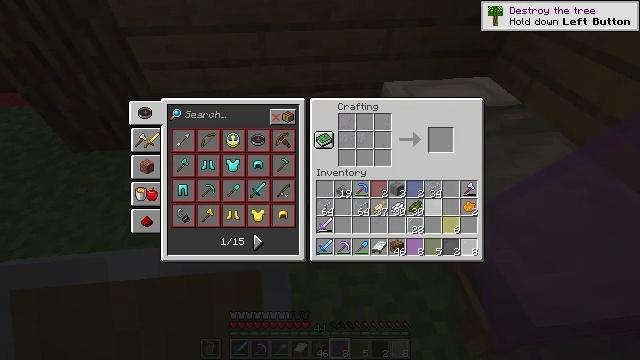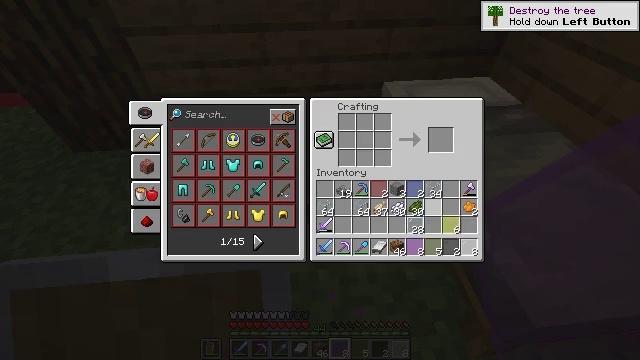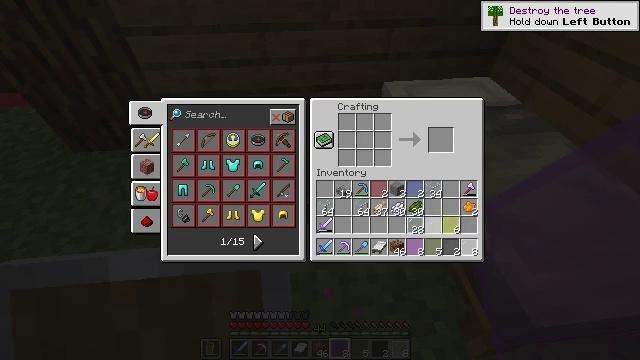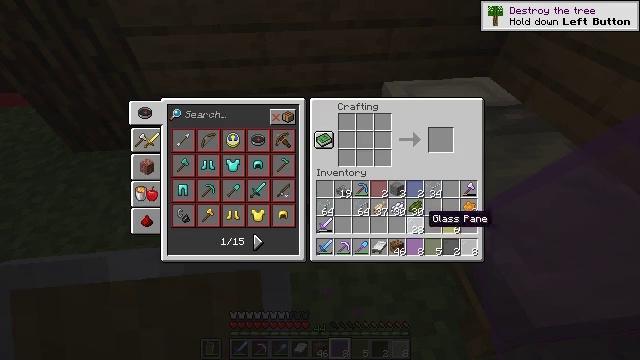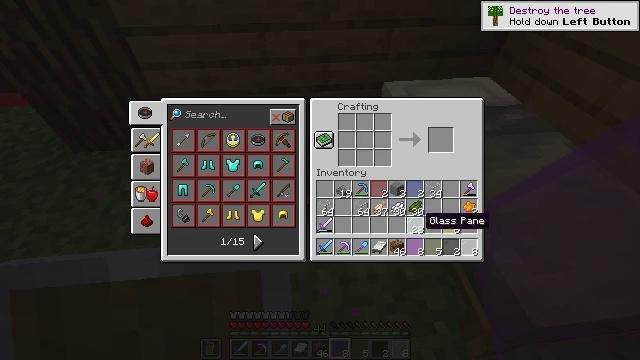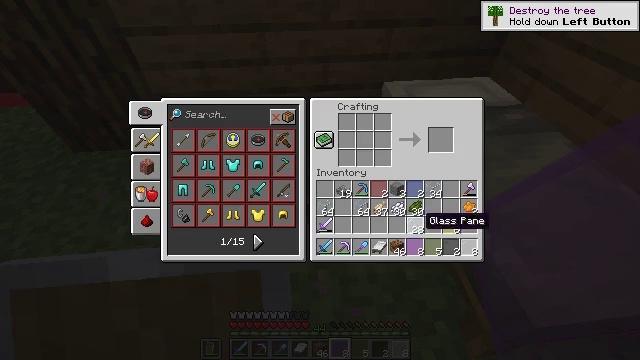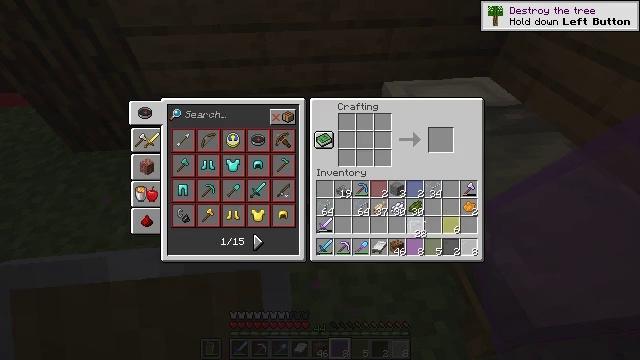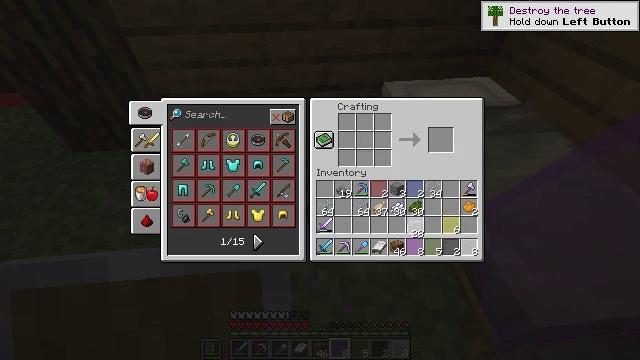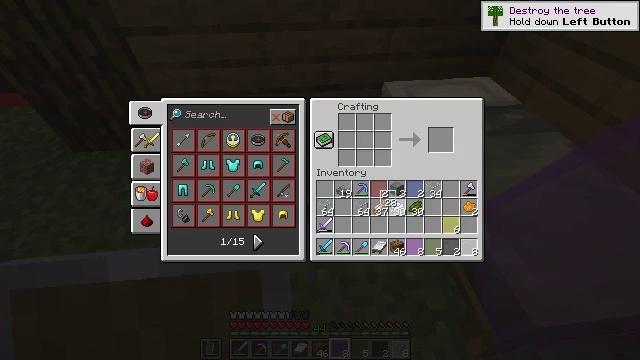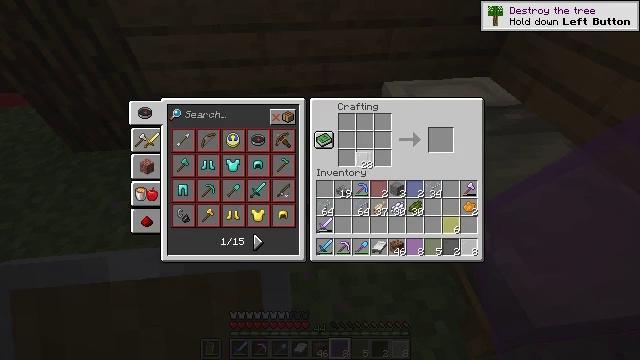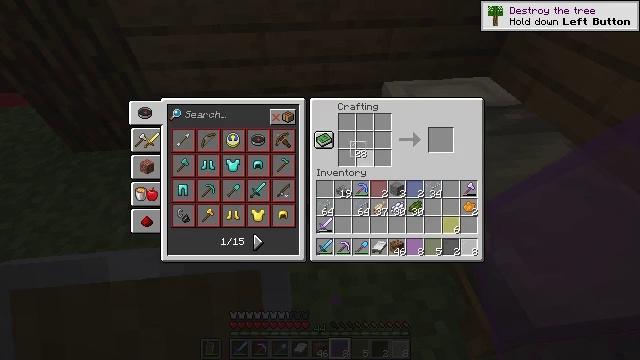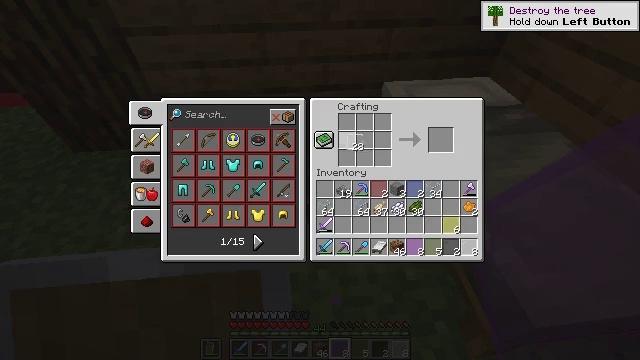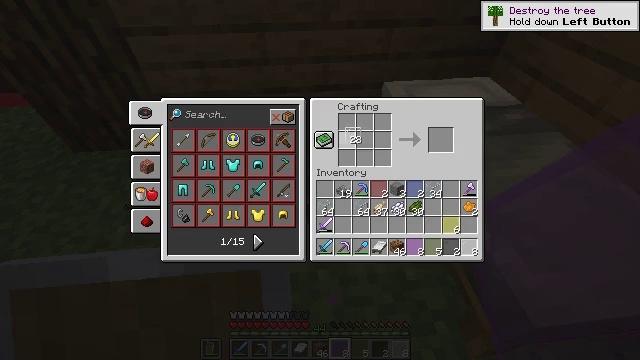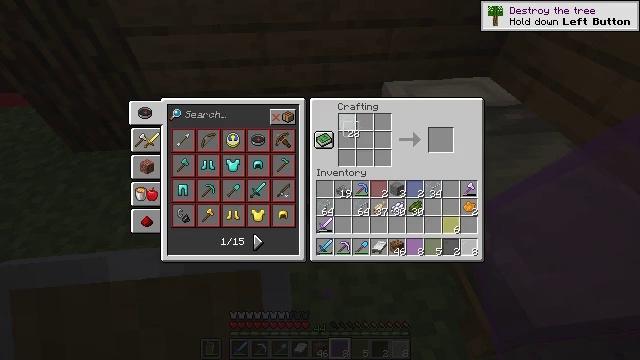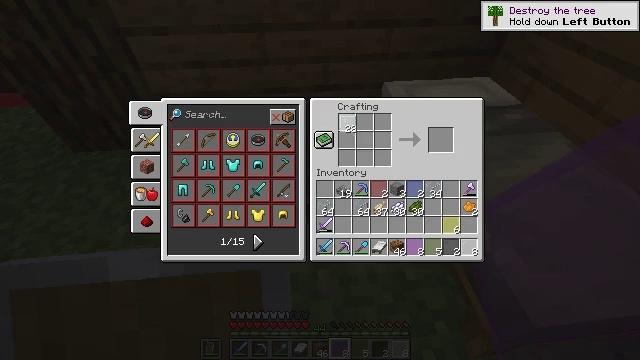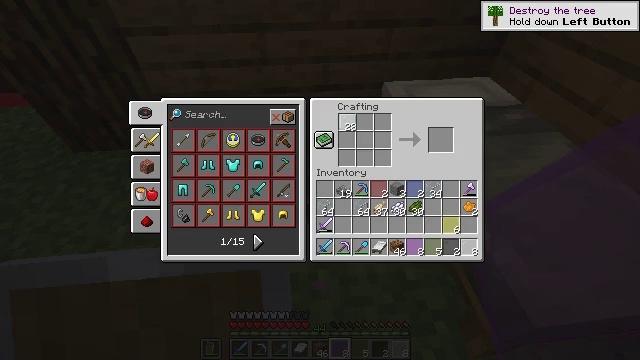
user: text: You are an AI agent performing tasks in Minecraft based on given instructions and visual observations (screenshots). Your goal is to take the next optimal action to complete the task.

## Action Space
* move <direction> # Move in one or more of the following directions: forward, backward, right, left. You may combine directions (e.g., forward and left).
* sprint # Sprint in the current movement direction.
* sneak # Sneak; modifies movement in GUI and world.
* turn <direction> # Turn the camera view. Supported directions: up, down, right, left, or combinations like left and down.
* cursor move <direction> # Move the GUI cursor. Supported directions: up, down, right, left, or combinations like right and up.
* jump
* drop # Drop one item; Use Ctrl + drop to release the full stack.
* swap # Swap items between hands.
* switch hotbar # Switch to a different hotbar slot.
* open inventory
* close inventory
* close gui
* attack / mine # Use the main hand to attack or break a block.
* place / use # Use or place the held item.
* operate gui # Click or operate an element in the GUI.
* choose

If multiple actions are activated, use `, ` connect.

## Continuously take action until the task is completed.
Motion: motion action
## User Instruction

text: Turn orange stained glass into panes through crafting.
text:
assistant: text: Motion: open gui
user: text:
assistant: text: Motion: no_op
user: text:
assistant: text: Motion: cursor move down
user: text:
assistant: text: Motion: no_op
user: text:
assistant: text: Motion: no_op
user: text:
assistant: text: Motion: operate gui
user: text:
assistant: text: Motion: operate gui
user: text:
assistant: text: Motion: cursor move left and up
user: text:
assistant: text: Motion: cursor move left and up
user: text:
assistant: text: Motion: cursor move up
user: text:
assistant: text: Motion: no_op
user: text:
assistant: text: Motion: cursor move up
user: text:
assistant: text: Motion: no_op
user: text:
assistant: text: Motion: no_op
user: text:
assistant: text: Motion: no_op
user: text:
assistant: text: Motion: choose
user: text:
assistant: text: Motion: choose
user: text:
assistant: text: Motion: choose
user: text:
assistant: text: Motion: cursor move down, choose
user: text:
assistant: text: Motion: choose
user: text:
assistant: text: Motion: choose
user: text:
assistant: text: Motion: choose
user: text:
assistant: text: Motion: choose
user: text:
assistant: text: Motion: choose
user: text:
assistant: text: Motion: choose
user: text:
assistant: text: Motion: choose
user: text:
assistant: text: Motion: choose
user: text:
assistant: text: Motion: choose
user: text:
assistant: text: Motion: choose
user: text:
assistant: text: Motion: choose